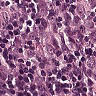
Metastatic tissue present: yes